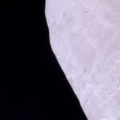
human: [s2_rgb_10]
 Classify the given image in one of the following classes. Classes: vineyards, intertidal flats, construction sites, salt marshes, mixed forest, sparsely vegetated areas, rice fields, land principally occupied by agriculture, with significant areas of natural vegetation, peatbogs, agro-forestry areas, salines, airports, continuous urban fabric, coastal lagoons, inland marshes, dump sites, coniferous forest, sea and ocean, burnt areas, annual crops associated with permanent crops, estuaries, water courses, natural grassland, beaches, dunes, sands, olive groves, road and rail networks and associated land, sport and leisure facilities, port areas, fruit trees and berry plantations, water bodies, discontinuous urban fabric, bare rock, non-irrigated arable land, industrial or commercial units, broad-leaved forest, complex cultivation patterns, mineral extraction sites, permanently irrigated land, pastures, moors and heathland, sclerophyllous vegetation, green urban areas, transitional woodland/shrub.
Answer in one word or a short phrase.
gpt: sea and ocean